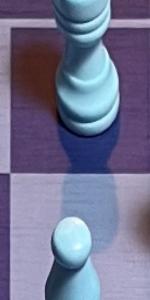
Label: Empty